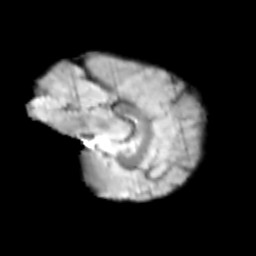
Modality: T2w
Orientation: sagittal
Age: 9
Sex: female
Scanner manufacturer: siemens
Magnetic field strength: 3 T
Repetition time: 3.8 s
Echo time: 0.07 s